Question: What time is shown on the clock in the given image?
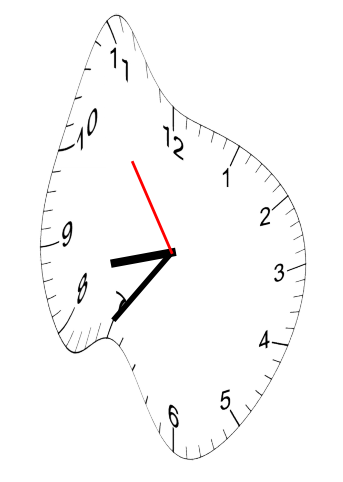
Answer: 08:35:54